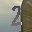
Label: 2